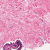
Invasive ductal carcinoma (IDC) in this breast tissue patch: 0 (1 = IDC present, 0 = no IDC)